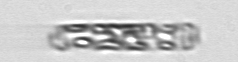
Label: Cerataulina_pelagica